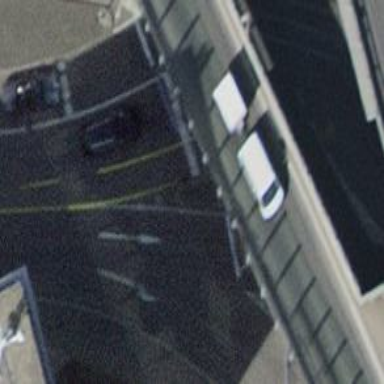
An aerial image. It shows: Secondary road with asphalt surface.